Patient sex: F
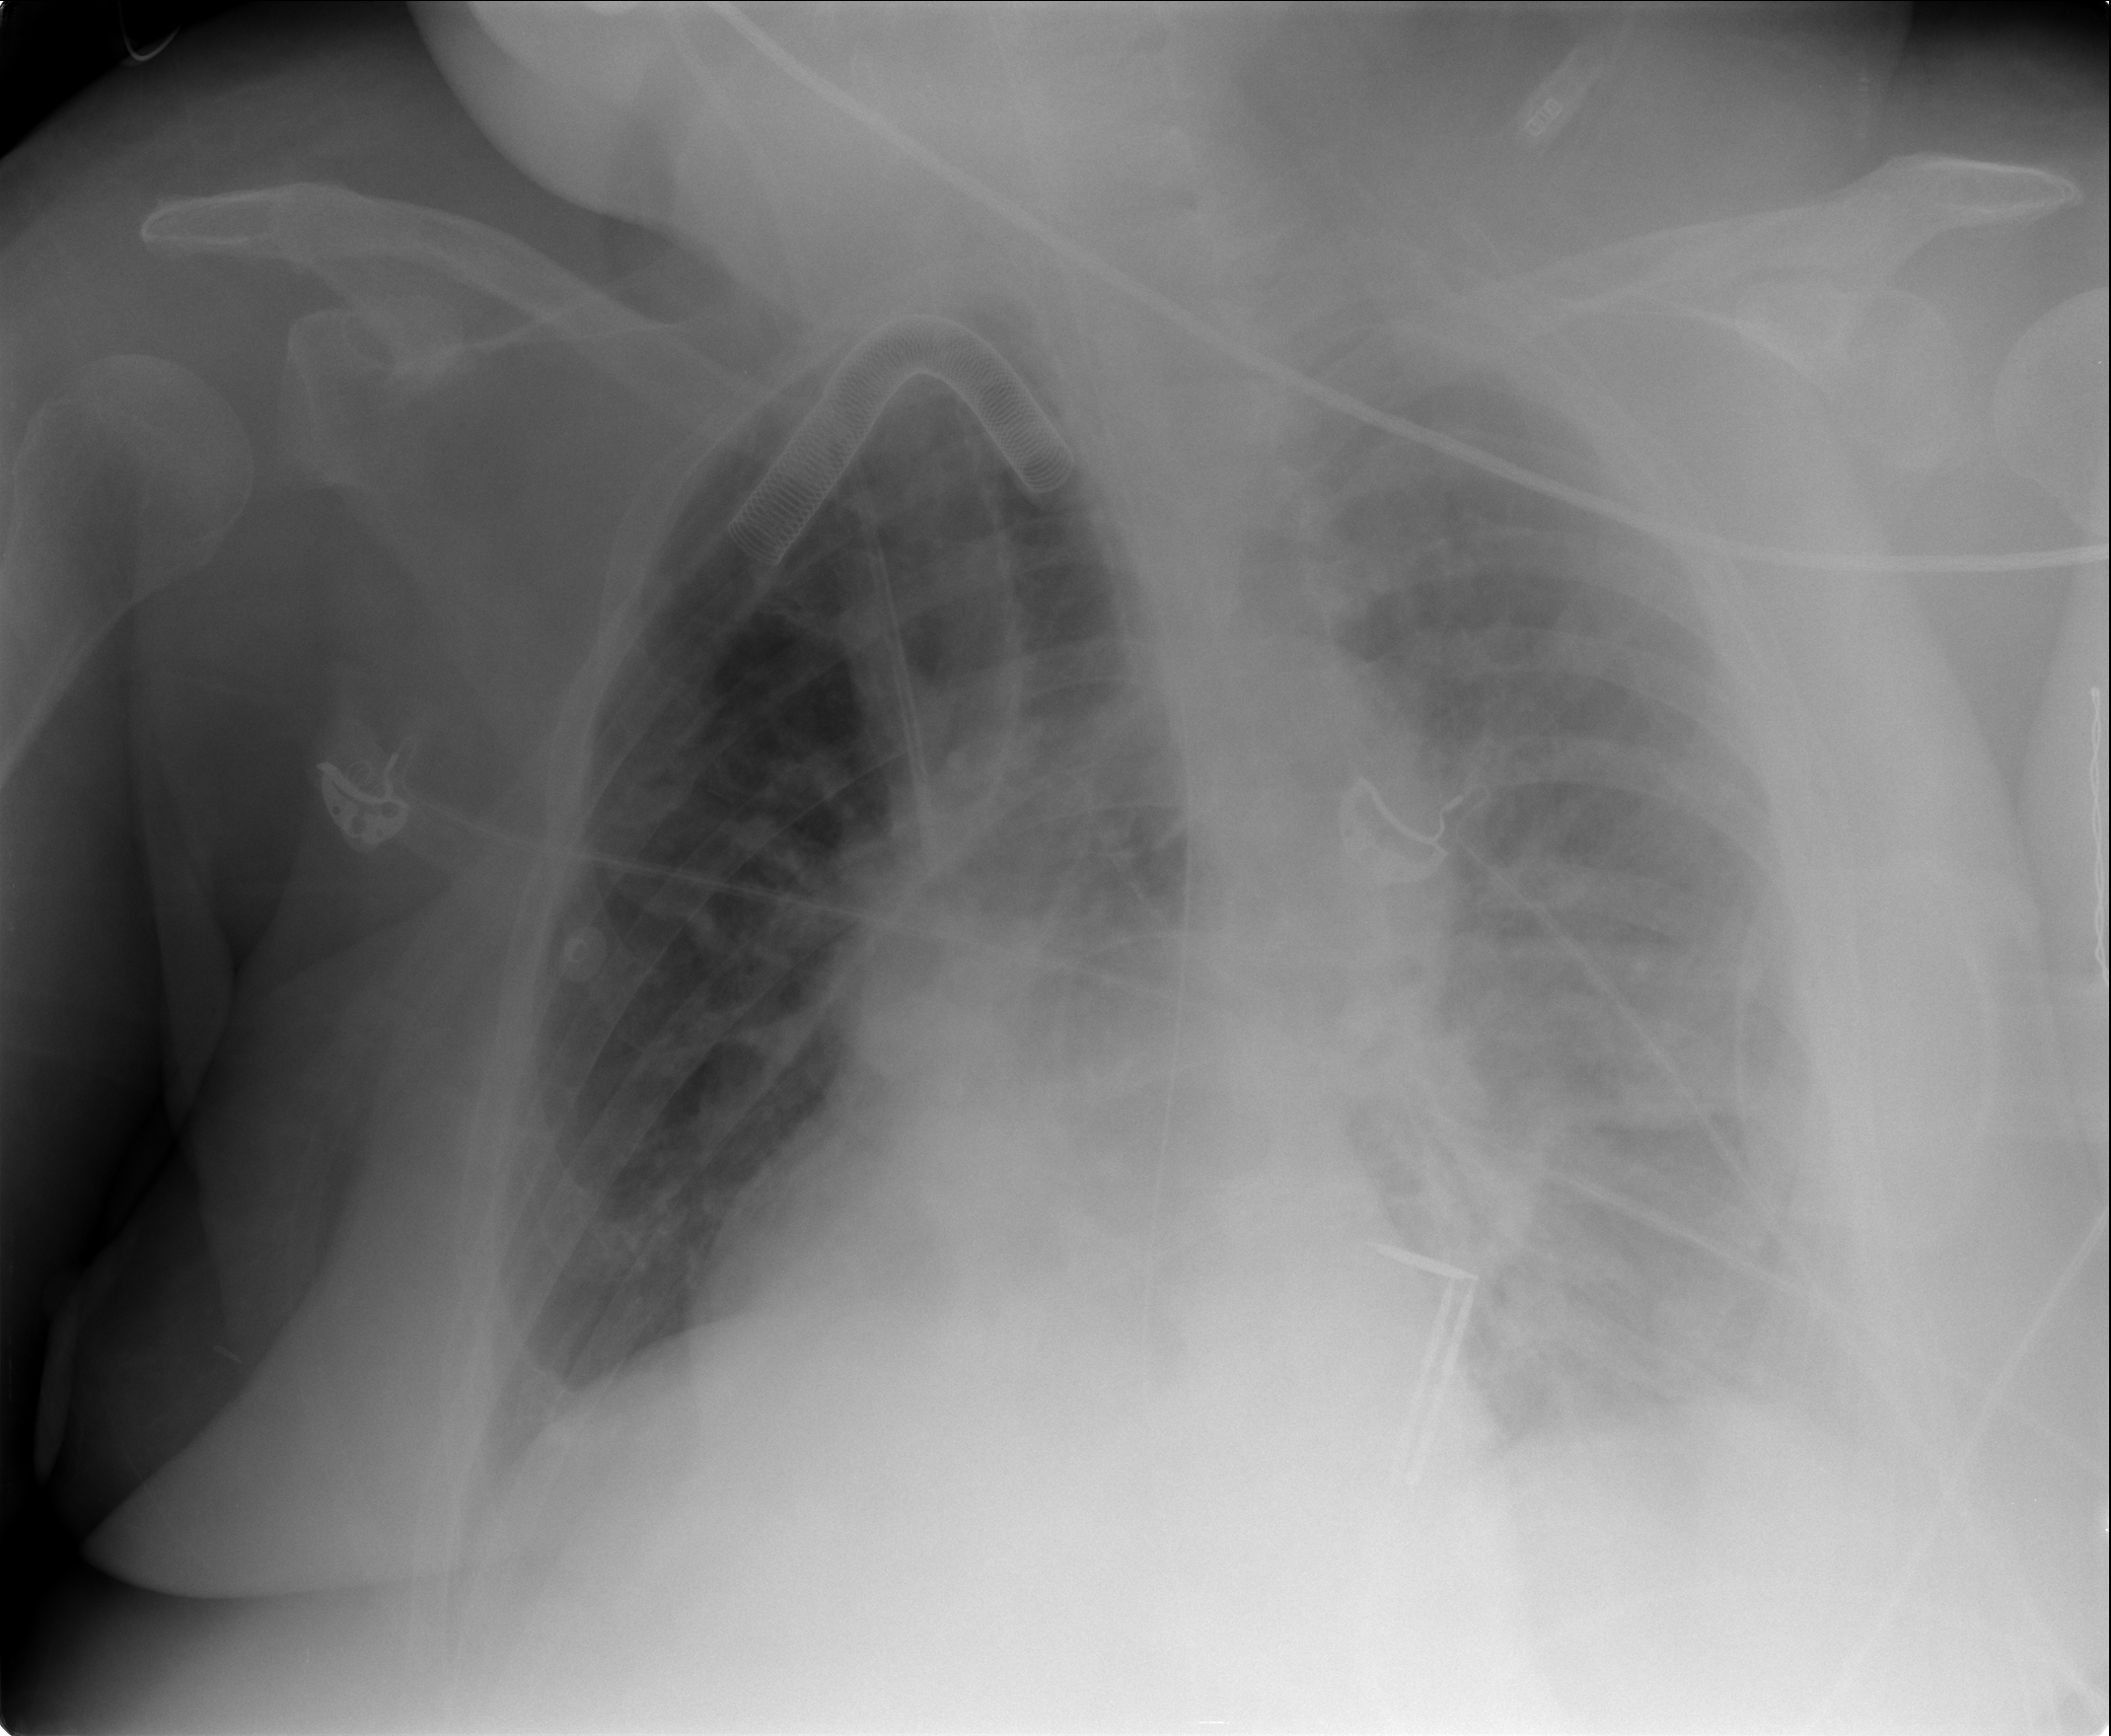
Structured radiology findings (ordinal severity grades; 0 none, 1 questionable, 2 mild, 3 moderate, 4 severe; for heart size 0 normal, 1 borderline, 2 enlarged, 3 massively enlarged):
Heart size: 2
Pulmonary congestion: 0
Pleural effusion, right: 0
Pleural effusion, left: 3
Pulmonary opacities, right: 0
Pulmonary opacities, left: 2
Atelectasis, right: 0
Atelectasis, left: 0